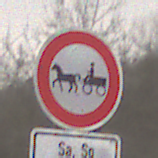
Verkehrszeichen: VerbotGespannfuhrwerke
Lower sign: ZeitangabenMitBeschraenkungAufWochentage9
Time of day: Midday
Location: Outdoor (Nature)
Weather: Overcast
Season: Winter
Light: Natural